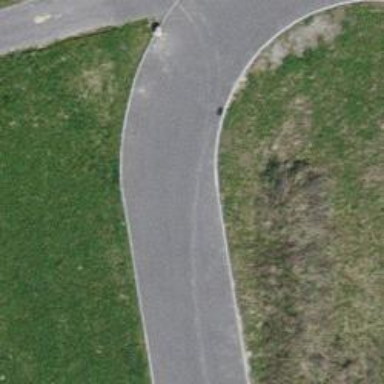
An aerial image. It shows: Asphalt road designated for service vehicles.